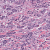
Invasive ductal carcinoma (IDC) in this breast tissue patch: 1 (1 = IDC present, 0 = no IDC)